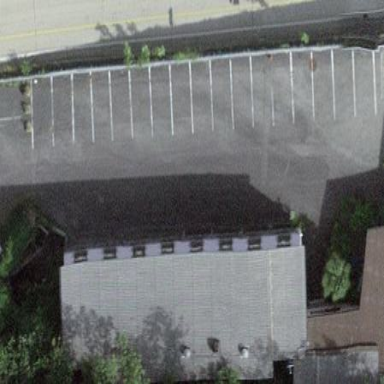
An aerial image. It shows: Hotel building.